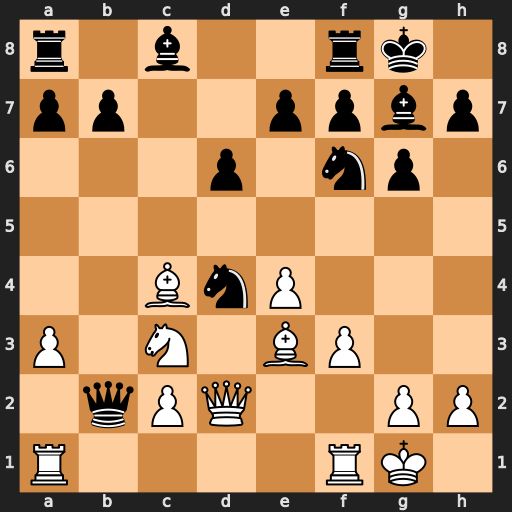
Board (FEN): r1b2rk1/pp2ppbp/3p1np1/8/2BnP3/P1N1BP2/1qPQ2PP/R4RK1
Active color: w
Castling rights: -
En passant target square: -
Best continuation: Bxd4 Nxe4 fxe4 Bxd4+ Qxd4